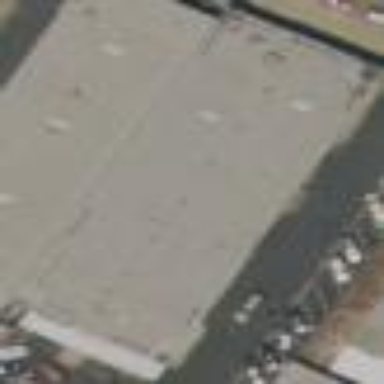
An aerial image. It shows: Warehouse building.